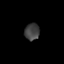
Tissue: lung
Cell type: Epithelial cells
Senescence score: 0.1716
Nuclear area (px): 243
Mean DAPI intensity: 64.901